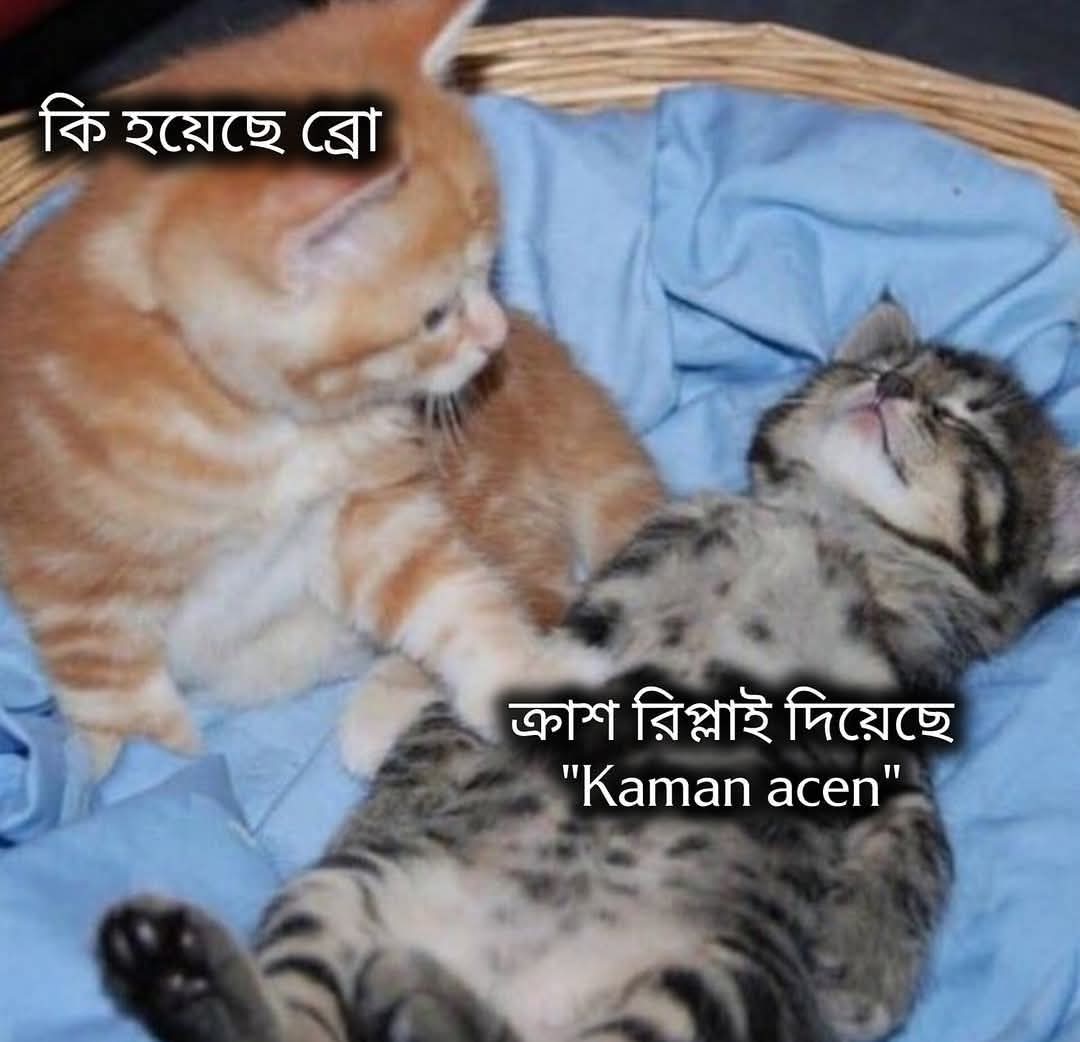
Text: কি হয়েছে ব্রো
ক্রাশ রিপ্লাই দিয়েছে "Kaman acen"
Label: Non Hate